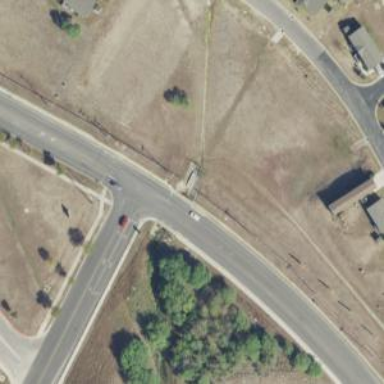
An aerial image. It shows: Tertiary road.